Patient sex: M
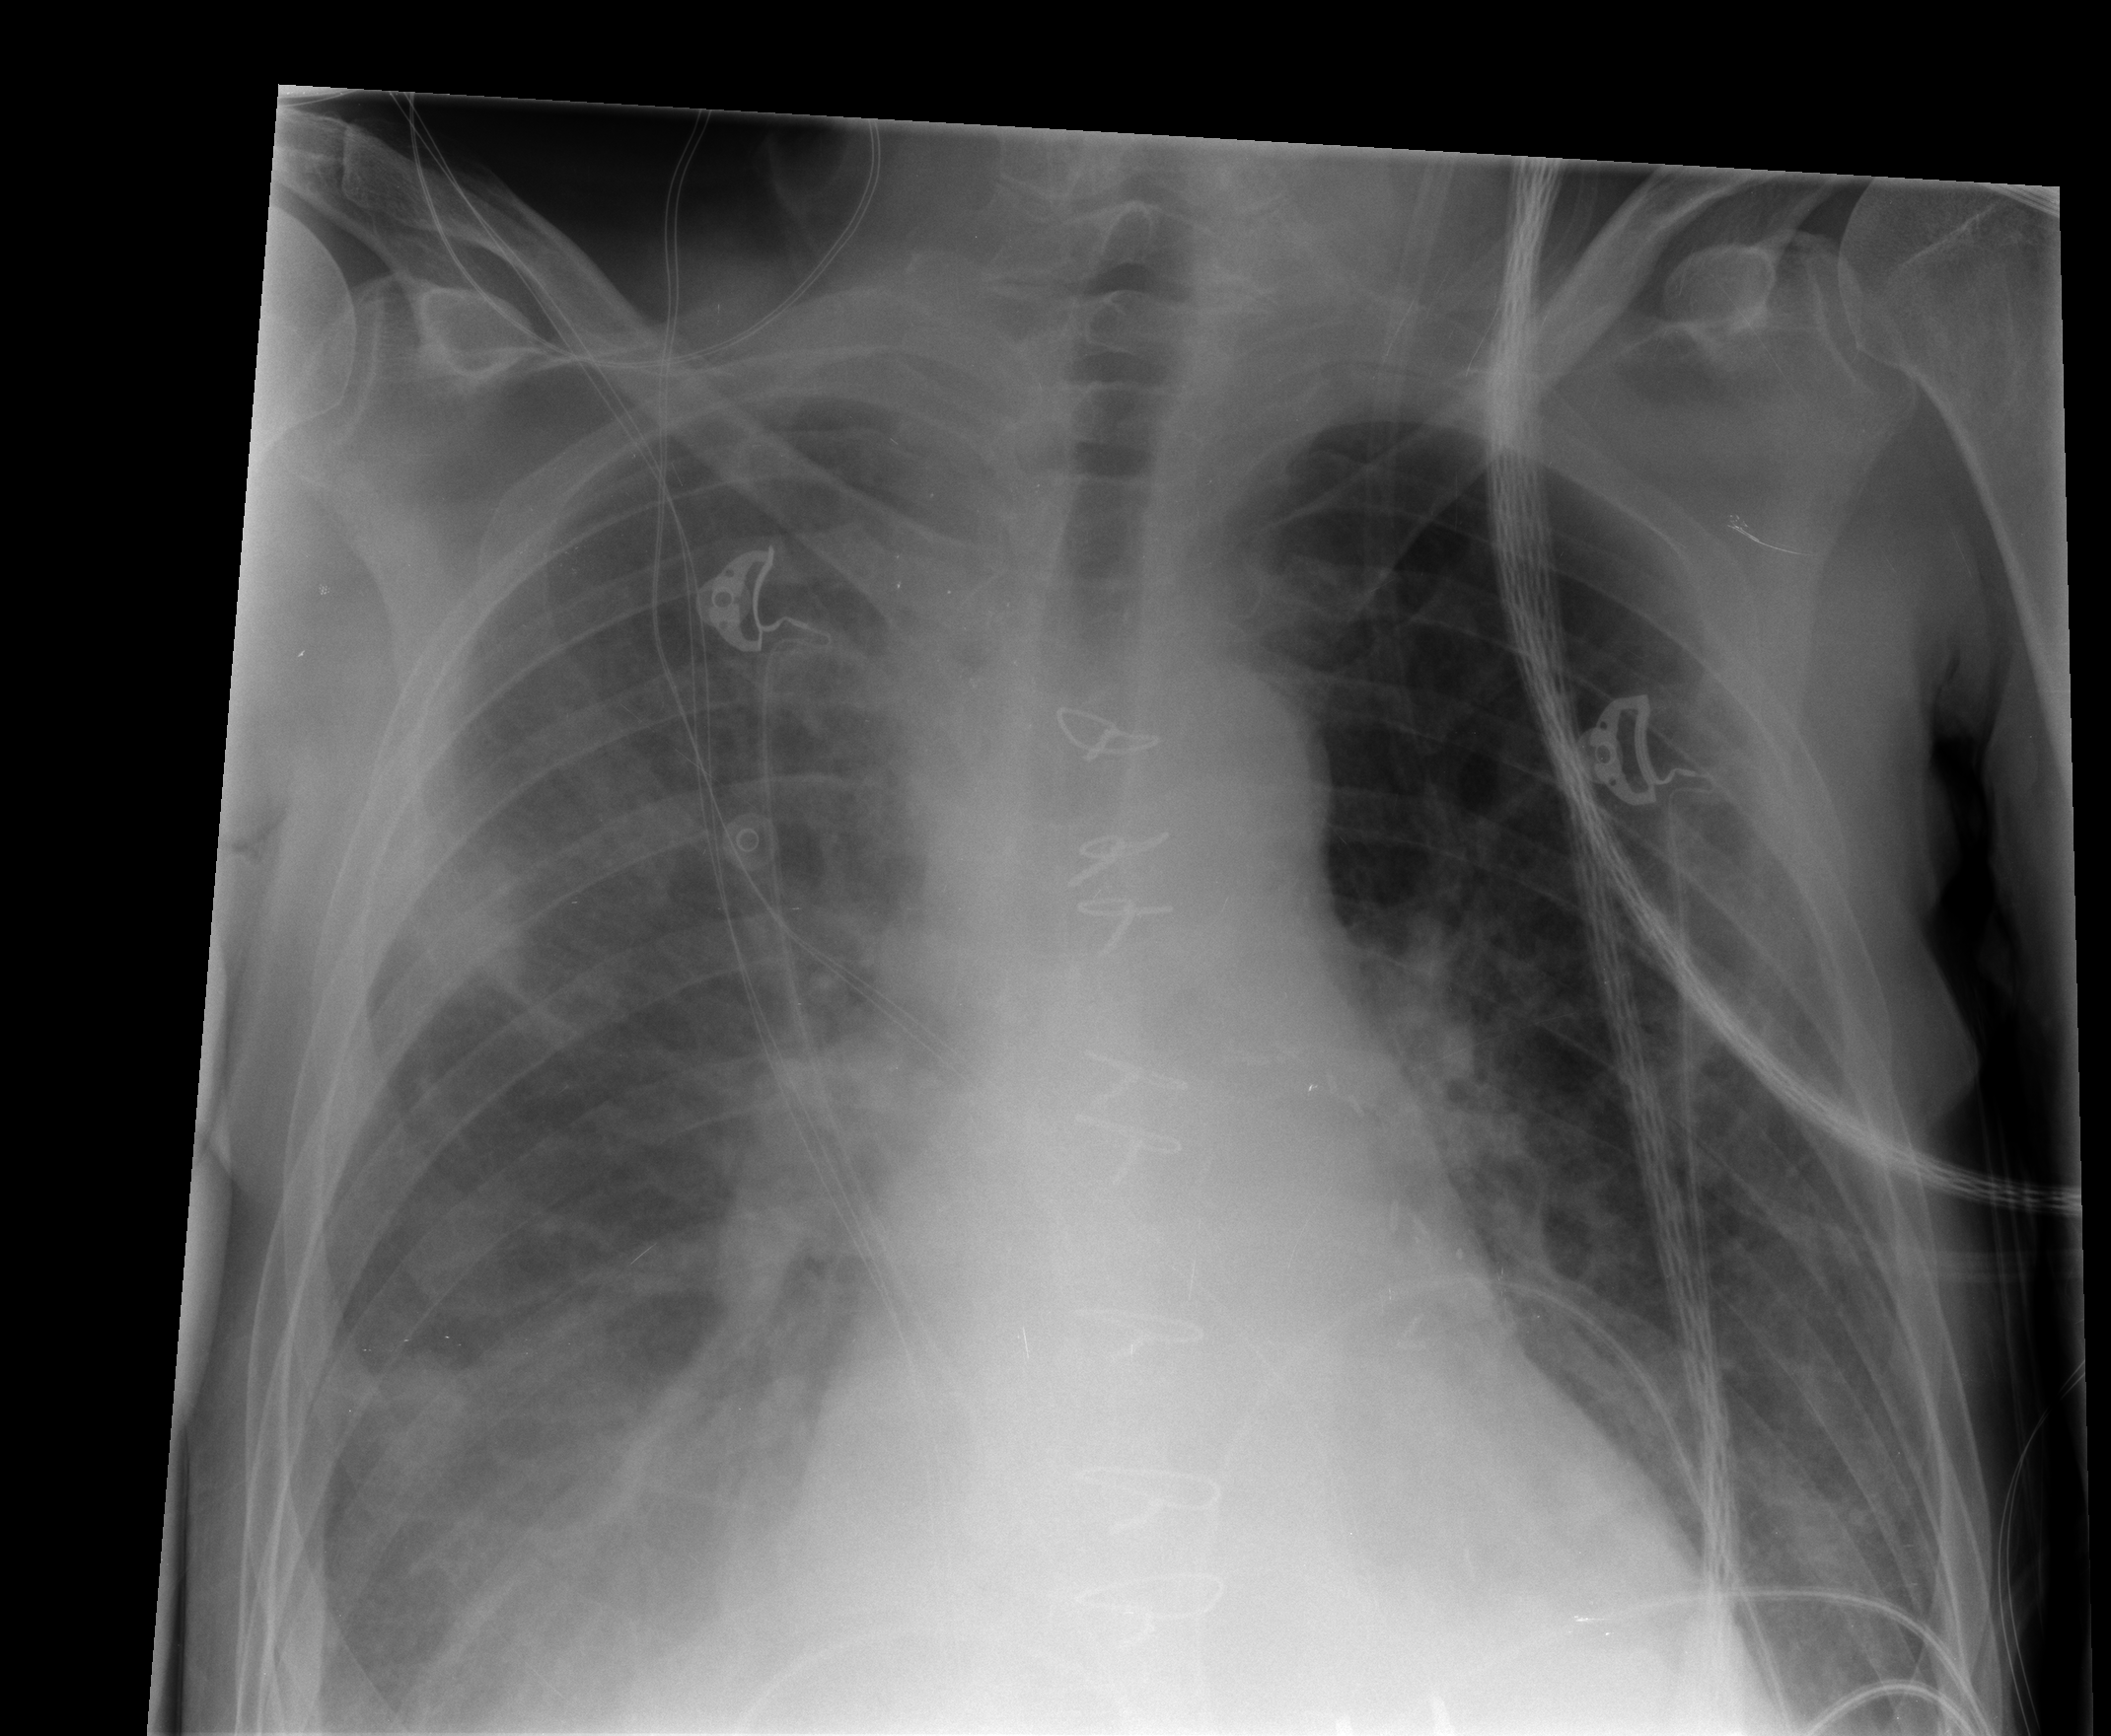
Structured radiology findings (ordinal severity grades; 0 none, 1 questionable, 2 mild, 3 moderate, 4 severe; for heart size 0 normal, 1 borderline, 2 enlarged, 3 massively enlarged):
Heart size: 3
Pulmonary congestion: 3
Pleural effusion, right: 2
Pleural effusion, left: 0
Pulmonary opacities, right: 2
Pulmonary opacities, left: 0
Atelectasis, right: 3
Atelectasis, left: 2